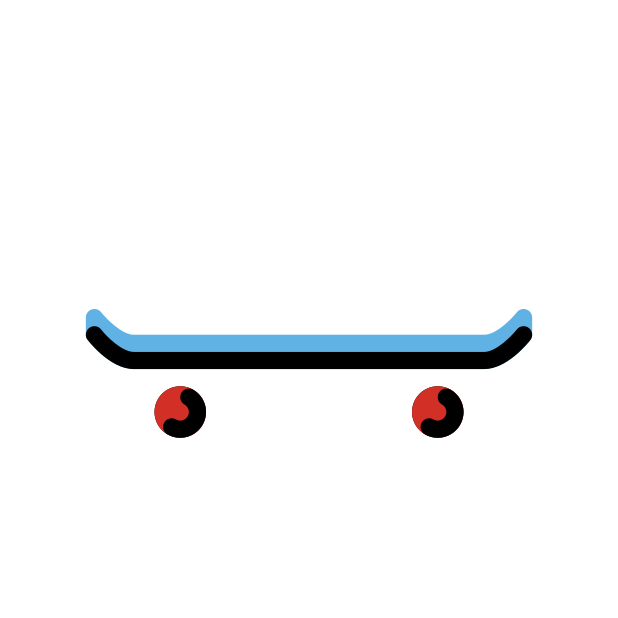
Emoji: 🛹
Name: skateboard
Unicode: 0x1f6f9